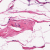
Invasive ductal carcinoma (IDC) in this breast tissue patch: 0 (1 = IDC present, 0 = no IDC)